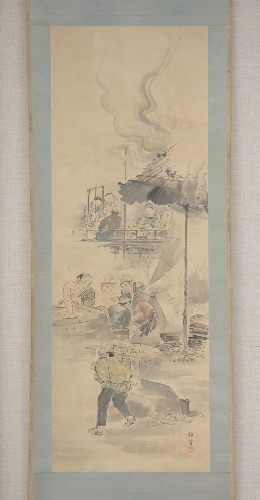
Title: 永樂保全筆  「陶造」|Making Ceramics
Artist: Eiraku Hozen
Artist bio: Japanese, 1795–1854
Date: first half of the19th century
Object type: Hanging scroll
Classification: Paintings
Medium: Hanging scroll; ink and color on paper
Culture: Japan
Period: Edo period (1615–1868)
Dimensions: Overall: 47 1/2 x 16 3/4 in. (120.7 x 42.5 cm)
Overall with mounting: 67 1/4 x 21 7/8 in. (170.8 x 55.6 cm)
Overall with knobs: 67 1/4 x 23 3/4 in. (170.8 x 60.3 cm)
Department: Asian Art
Credit line: Rogers Fund, 1918
Accession year: 1918
Repository: Metropolitan Museum of Art, New York, NY
Tags: Men|Working